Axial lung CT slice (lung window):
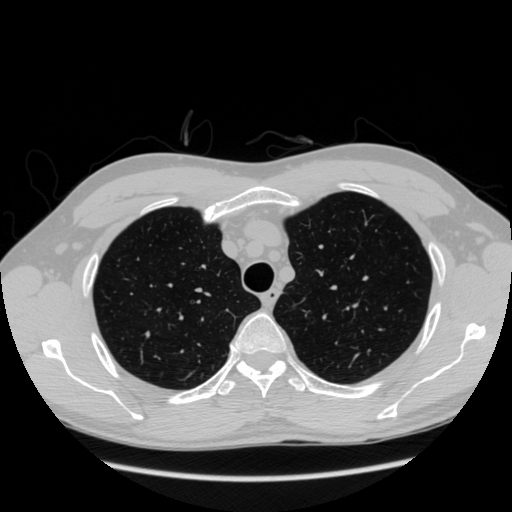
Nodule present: no